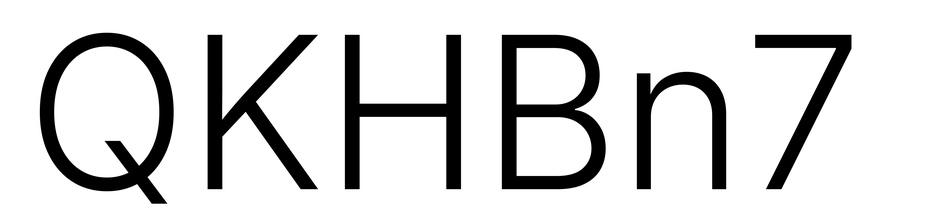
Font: Inter_Light